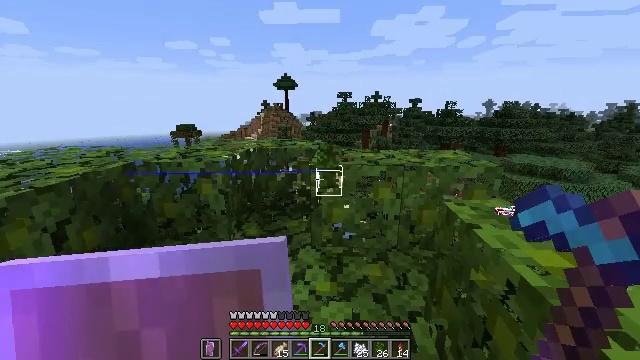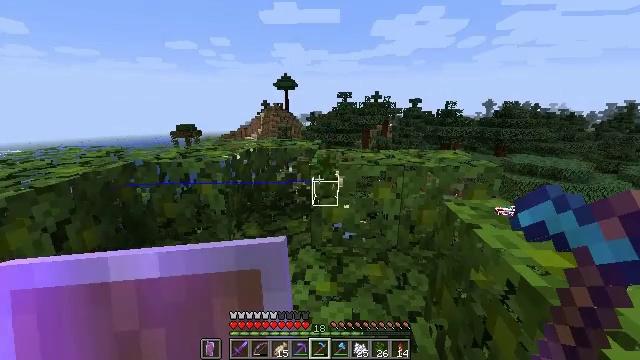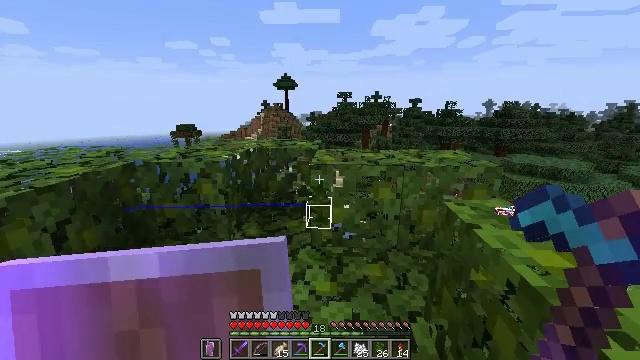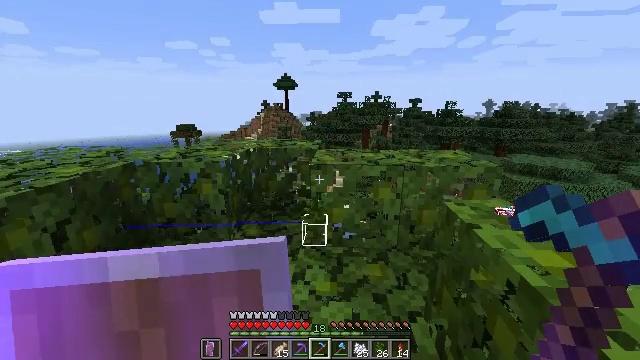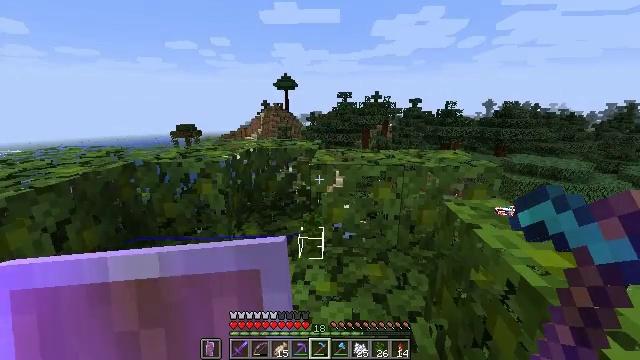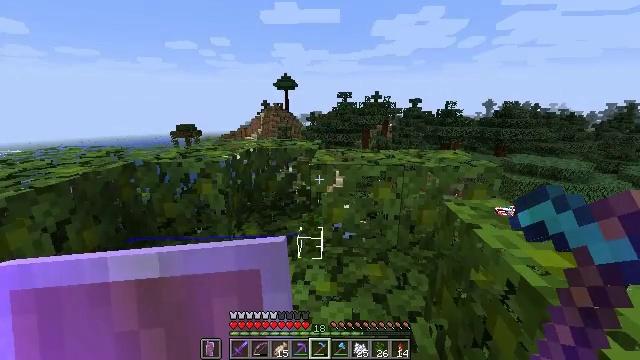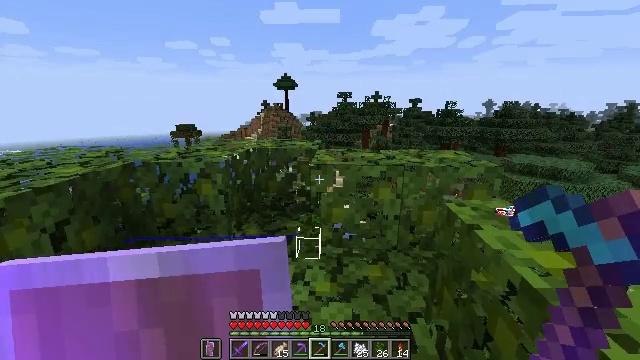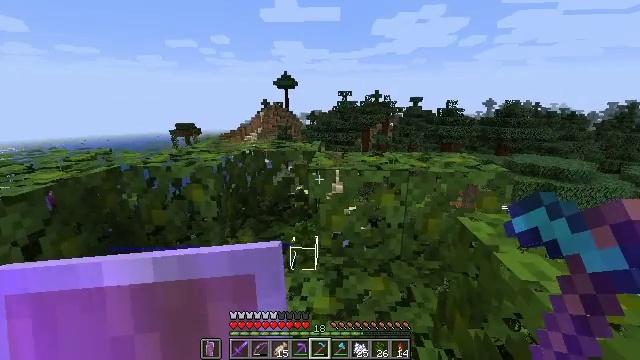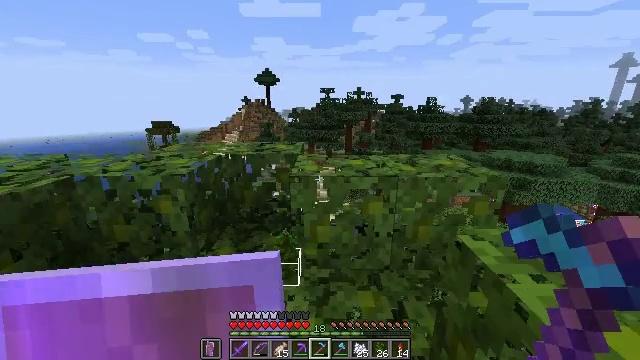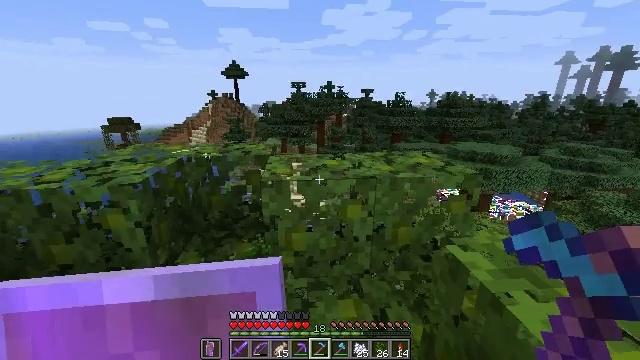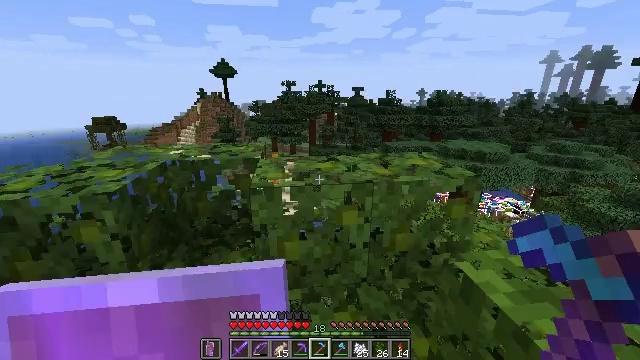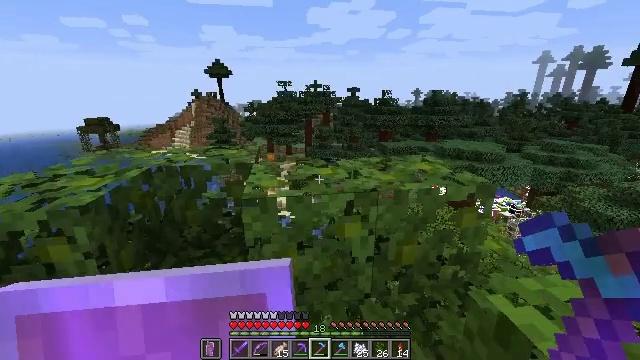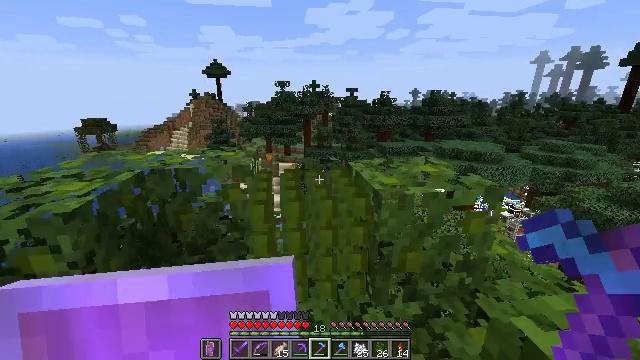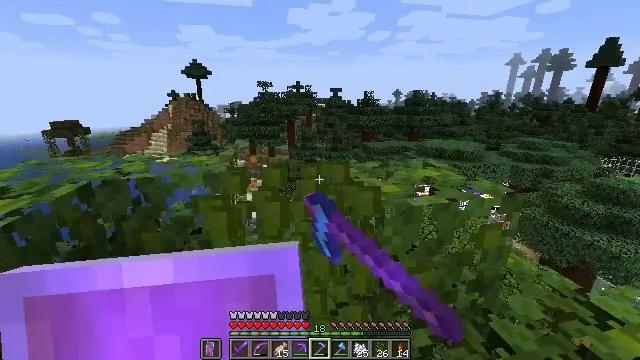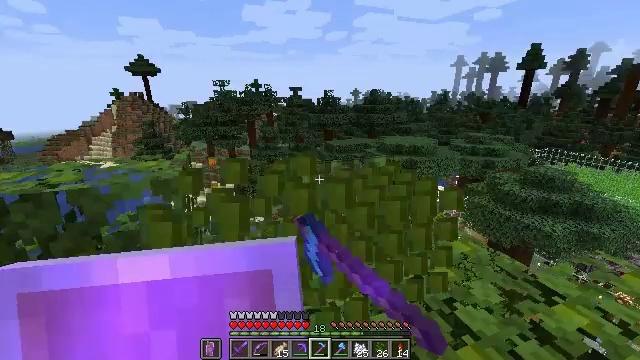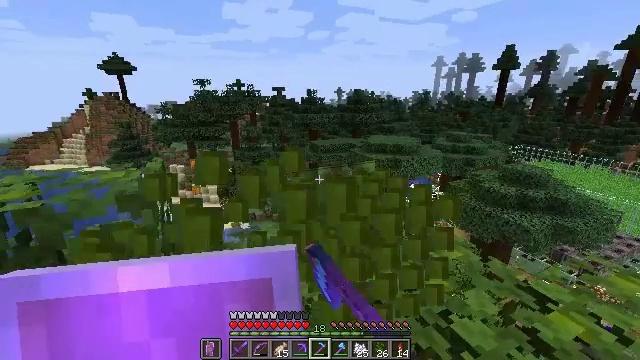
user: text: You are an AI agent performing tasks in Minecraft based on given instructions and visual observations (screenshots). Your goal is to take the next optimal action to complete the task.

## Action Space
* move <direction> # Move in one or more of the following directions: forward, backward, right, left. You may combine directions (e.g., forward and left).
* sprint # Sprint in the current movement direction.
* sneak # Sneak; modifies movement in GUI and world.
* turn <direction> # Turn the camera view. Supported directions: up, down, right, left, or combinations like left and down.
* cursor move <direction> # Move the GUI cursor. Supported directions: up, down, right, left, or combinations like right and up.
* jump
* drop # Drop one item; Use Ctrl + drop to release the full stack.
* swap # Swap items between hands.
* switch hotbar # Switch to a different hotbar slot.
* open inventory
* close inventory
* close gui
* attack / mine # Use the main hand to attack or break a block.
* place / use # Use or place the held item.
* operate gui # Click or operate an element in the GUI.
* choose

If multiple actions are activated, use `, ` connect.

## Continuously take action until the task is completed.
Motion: motion action
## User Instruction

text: Attack the jungle leaves to remove it.
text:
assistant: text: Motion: no_op
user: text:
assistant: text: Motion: no_op
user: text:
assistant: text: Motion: no_op
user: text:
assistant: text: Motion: no_op
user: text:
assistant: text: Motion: no_op
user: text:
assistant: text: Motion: move forward
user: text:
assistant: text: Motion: move forward
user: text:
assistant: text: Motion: move forward, turn right
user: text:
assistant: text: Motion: move forward, turn right and down
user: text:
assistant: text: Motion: move forward, turn right
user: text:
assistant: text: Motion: move forward
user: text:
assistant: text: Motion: move forward, attack / mine
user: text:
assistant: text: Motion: move forward, turn right, attack / mine
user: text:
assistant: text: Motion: move forward, turn right, attack / mine
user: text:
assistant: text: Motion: move forward, turn right, attack / mine
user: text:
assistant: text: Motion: attack / mine
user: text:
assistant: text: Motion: turn left, attack / mine
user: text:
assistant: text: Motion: turn left, attack / mine
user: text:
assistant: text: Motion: turn left, attack / mine
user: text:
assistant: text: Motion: turn left, attack / mine
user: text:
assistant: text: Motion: turn left and up, attack / mine
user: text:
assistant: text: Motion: turn left and up, attack / mine
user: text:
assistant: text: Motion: turn left, attack / mine
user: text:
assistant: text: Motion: move forward, turn left, attack / mine
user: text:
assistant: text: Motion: move forward, turn left, attack / mine
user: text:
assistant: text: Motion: move forward, turn left, attack / mine
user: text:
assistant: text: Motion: move forward, turn left, attack / mine
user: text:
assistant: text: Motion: move forward, turn left, attack / mine
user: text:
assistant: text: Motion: move forward, turn left and down, attack / mine
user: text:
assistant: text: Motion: move forward, turn left, attack / mine